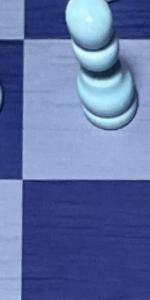
Label: Empty